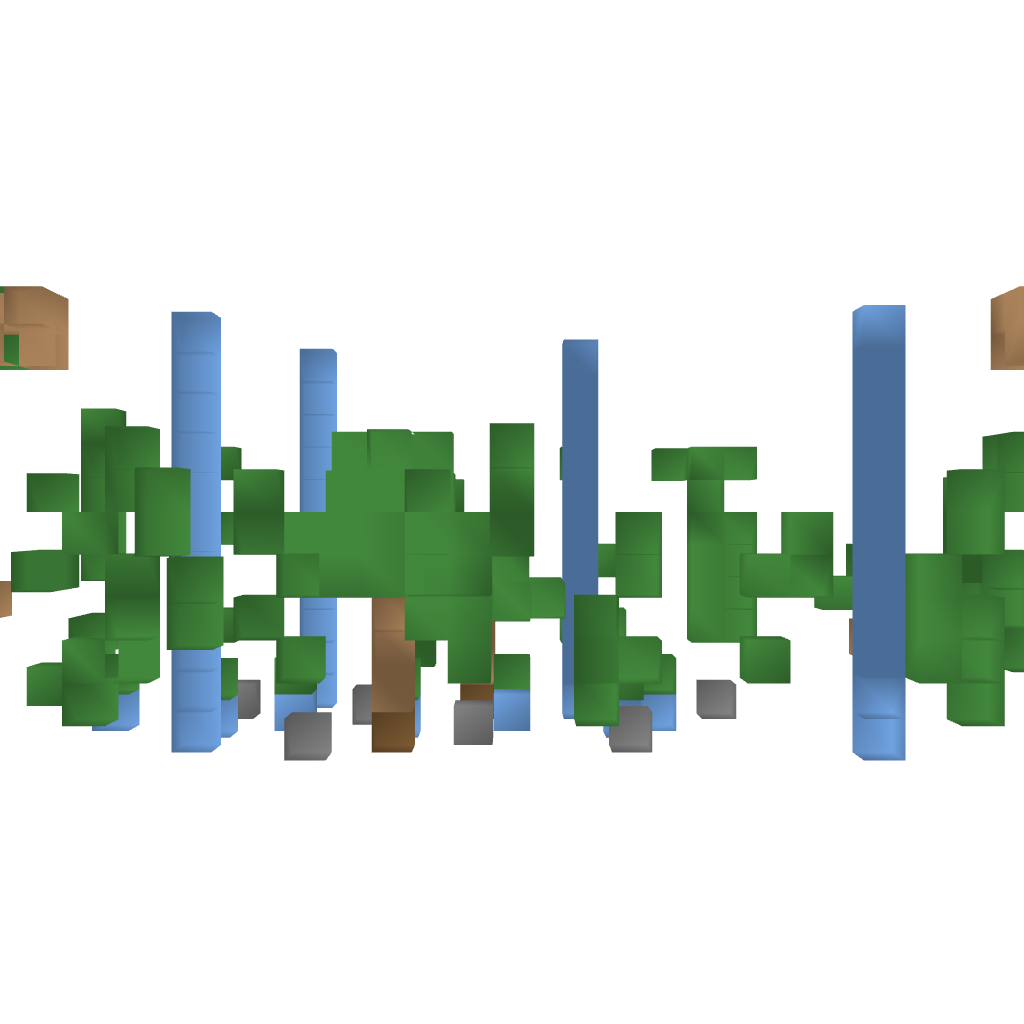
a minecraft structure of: temple of nature bad low quality